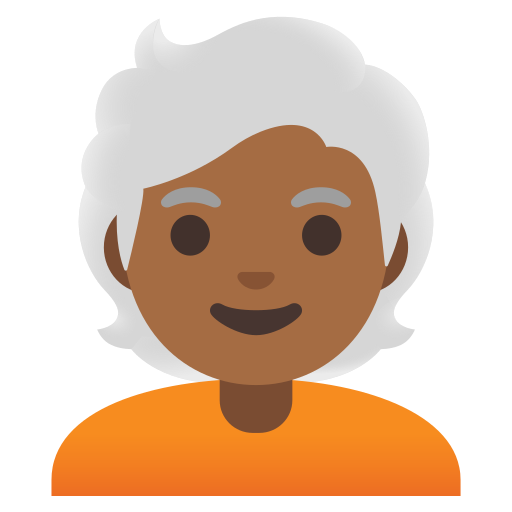
Emoji: 🧑🏾‍🦳